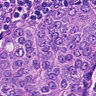
Metastatic tissue present: yes